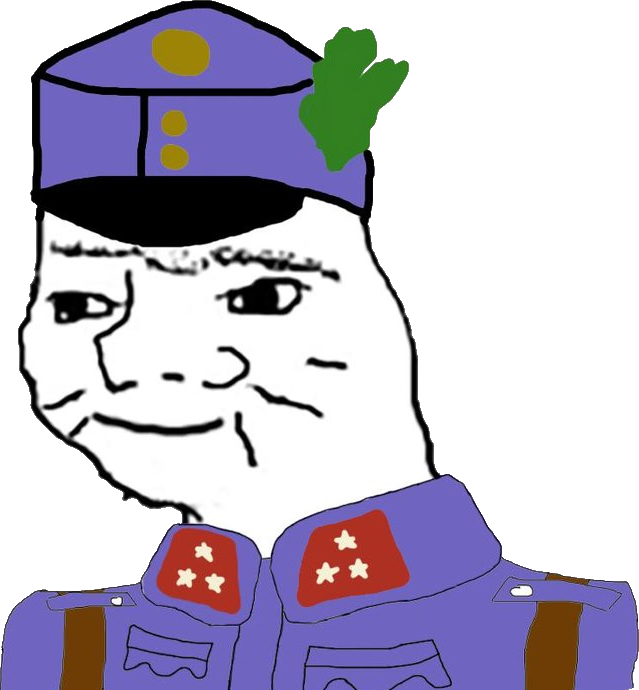
Label: 5_Boomer